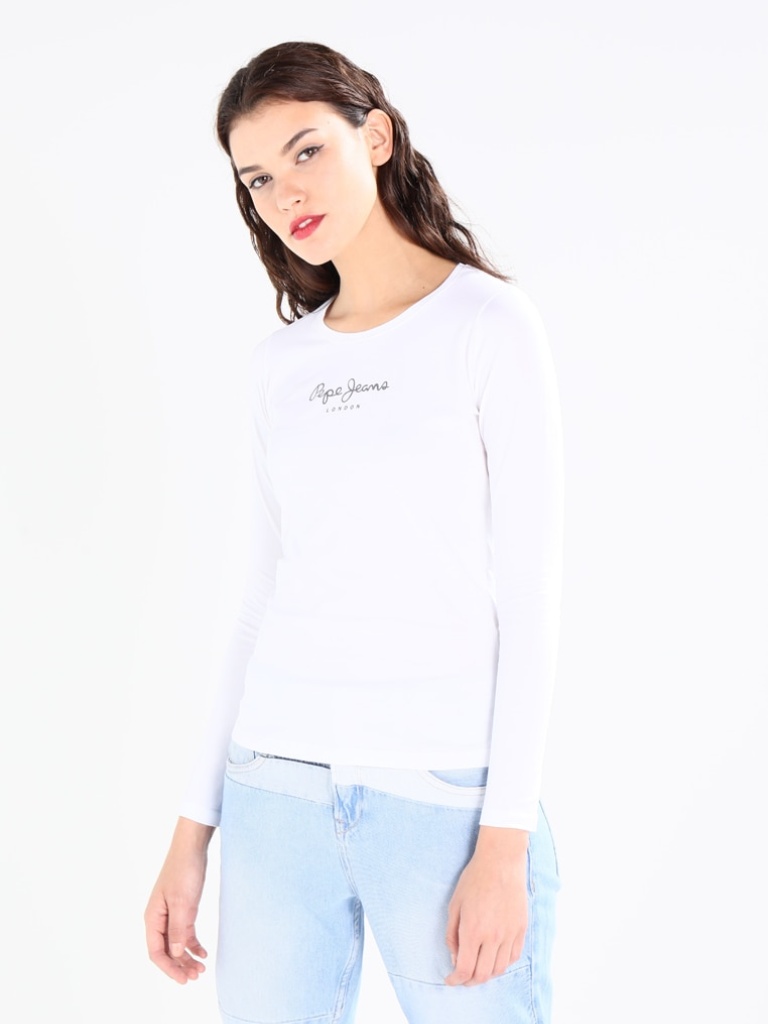
cotton tight a long-sleeved with the sleeves down hip length Fully Tucked in crew t-shirt